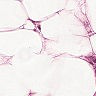
Metastatic tissue present: yes